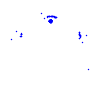
Particle: kaon